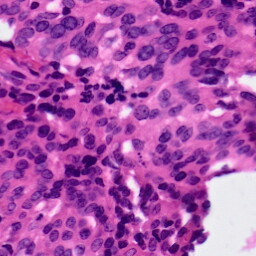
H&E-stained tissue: Ovarian